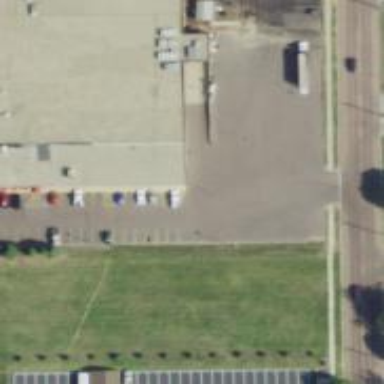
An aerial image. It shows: Supermarket located in building.